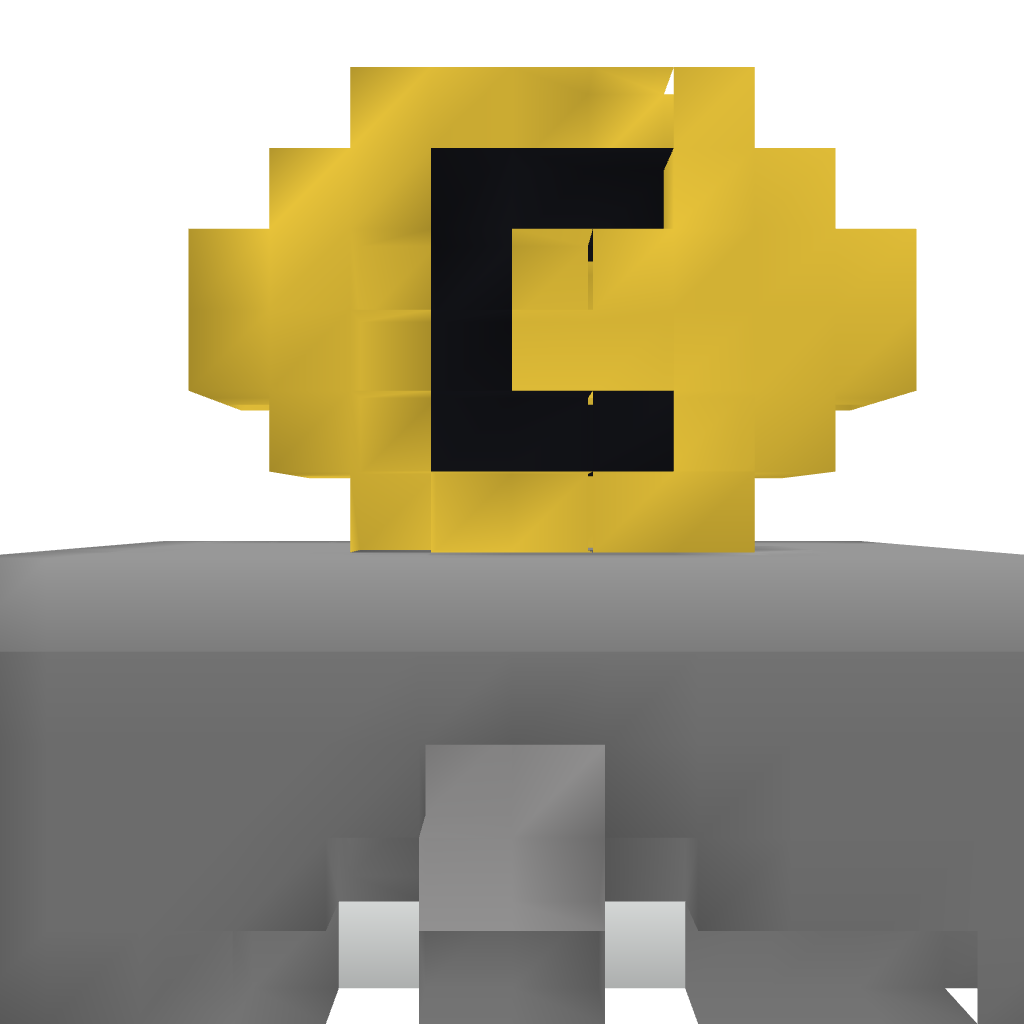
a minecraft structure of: First Server Bank